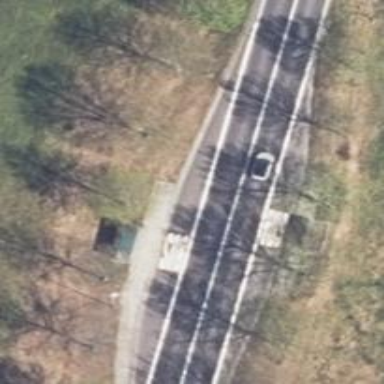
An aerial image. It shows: Primary road with asphalt surface.